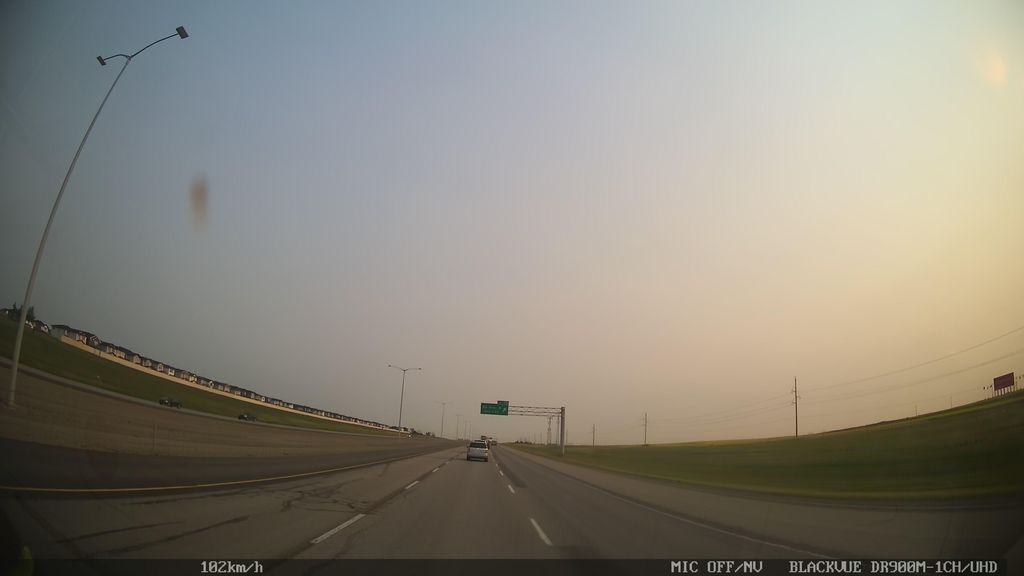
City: calgary